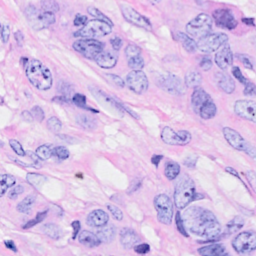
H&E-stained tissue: Breast